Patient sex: M
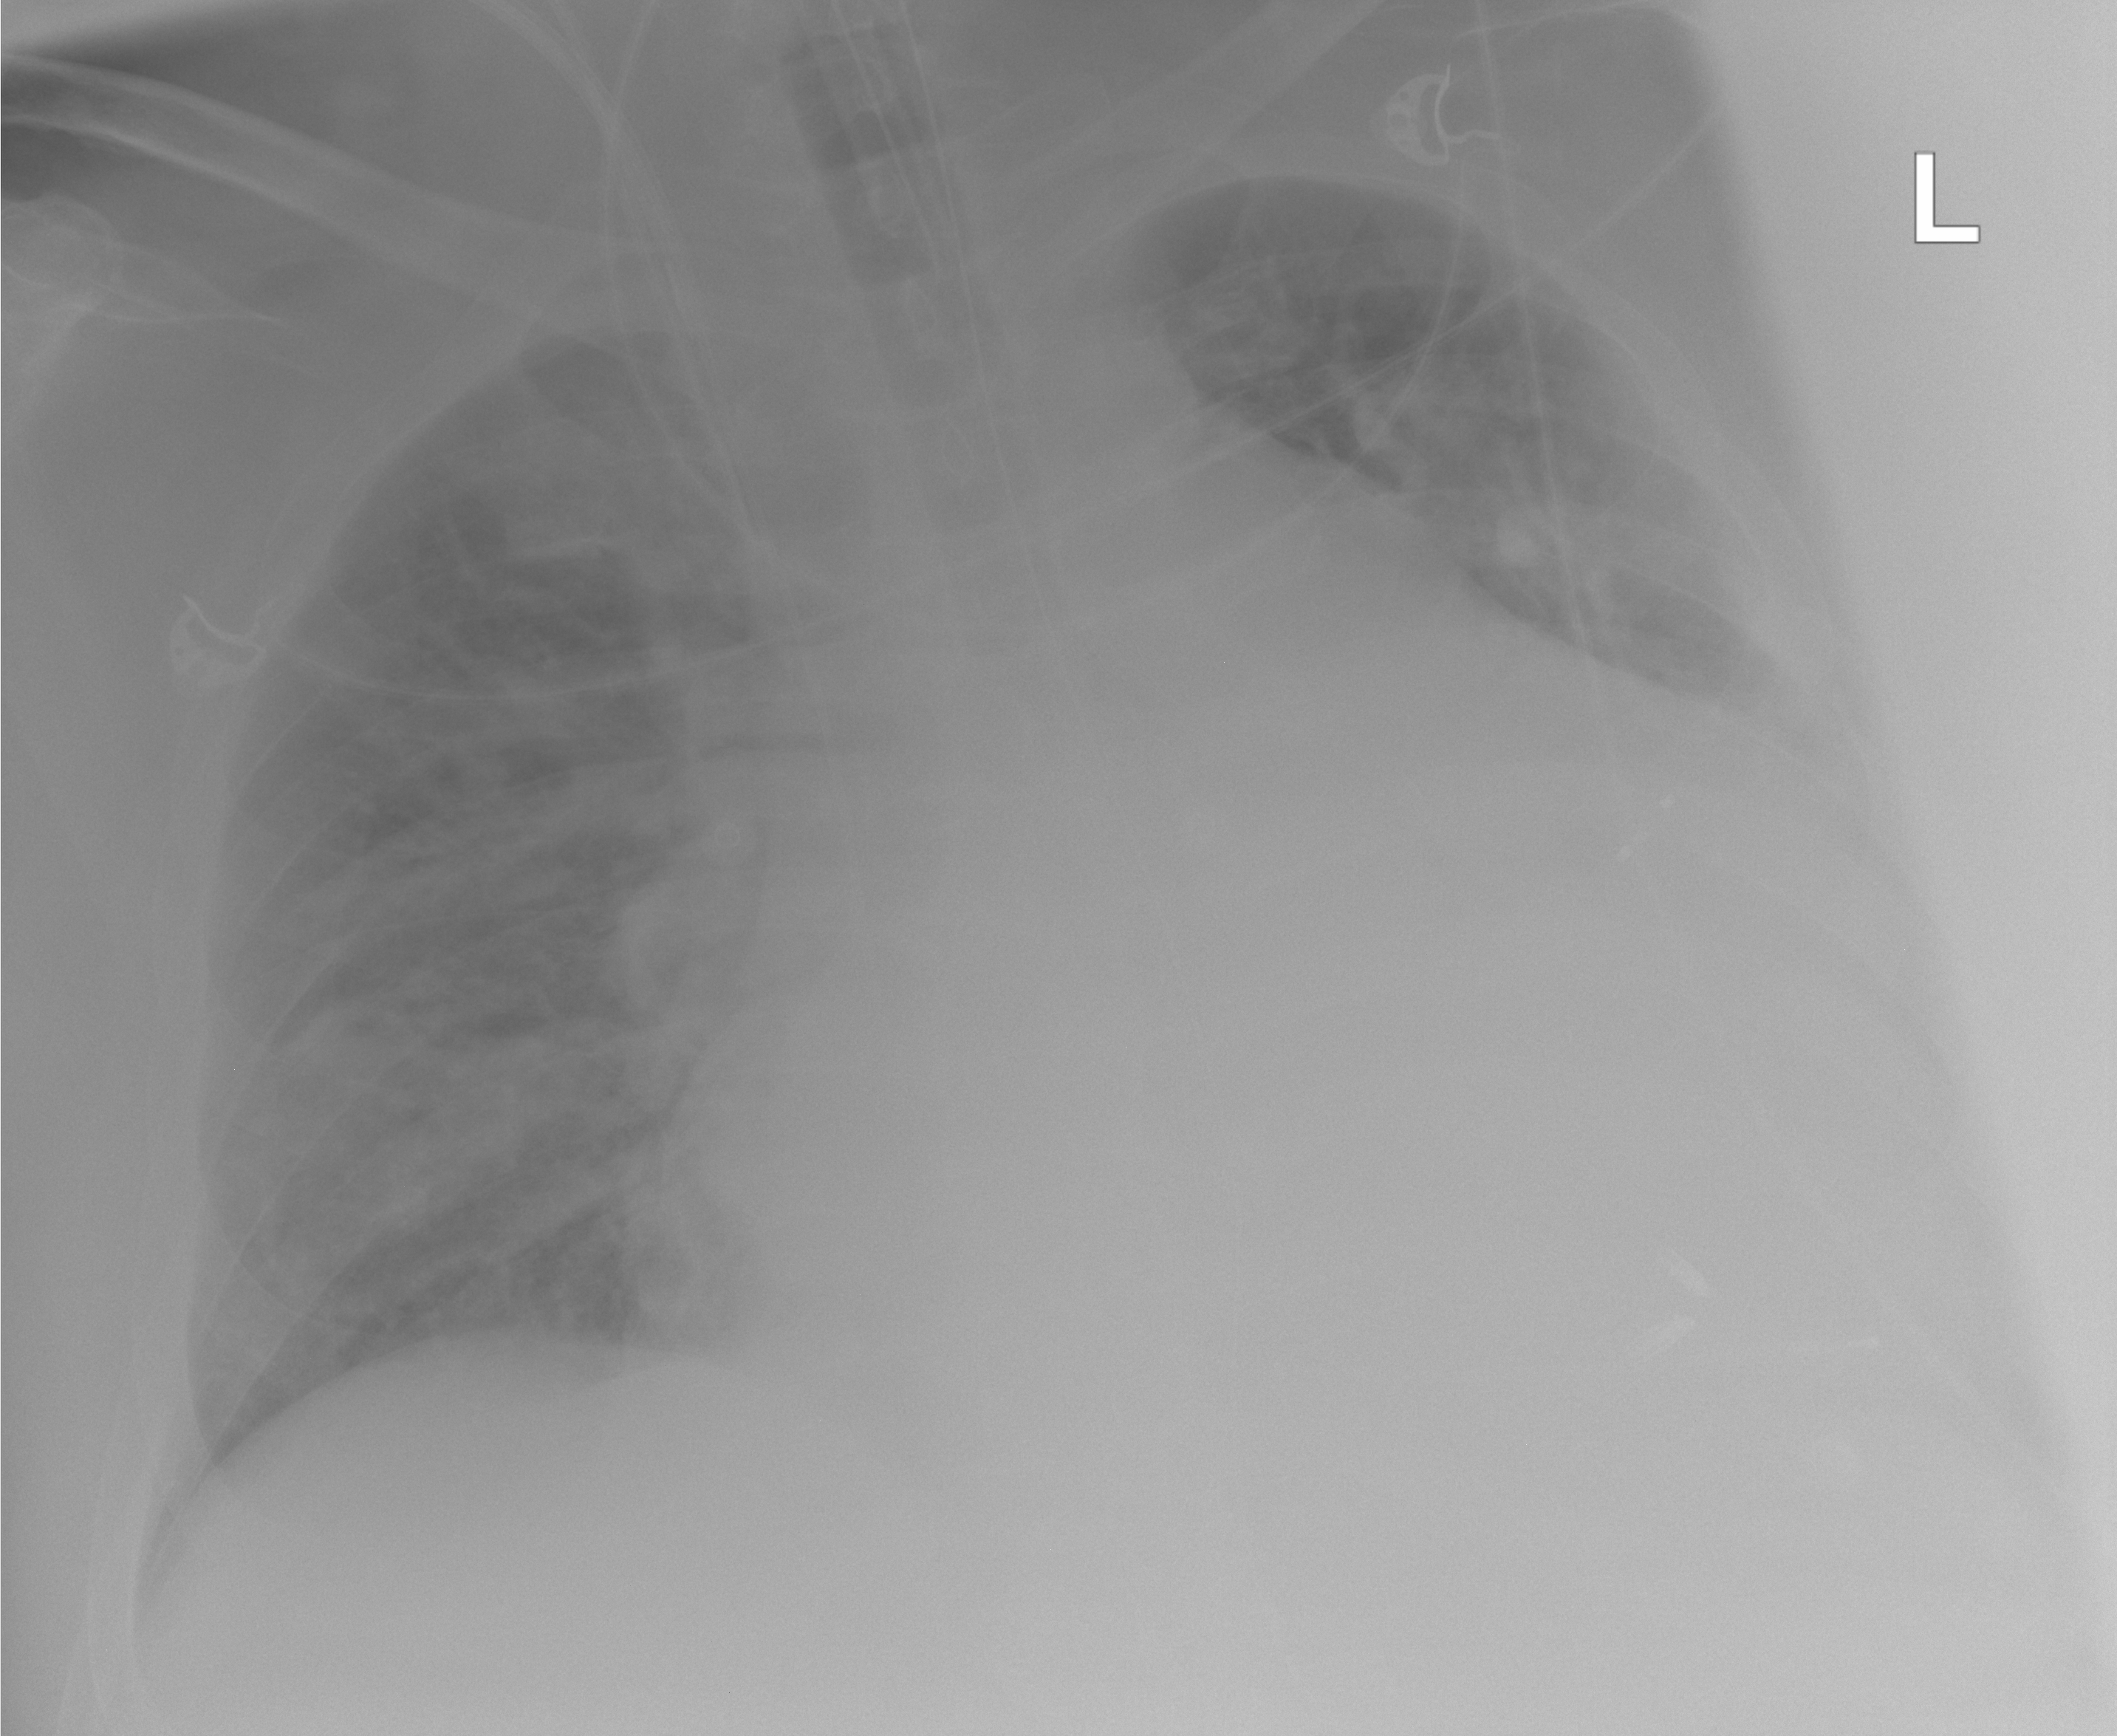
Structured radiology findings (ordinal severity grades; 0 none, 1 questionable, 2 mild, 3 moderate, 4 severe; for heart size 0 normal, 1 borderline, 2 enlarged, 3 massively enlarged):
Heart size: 3
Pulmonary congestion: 2
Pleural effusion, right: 0
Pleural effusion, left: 0
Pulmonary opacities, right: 0
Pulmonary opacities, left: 0
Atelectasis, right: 0
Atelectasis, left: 0